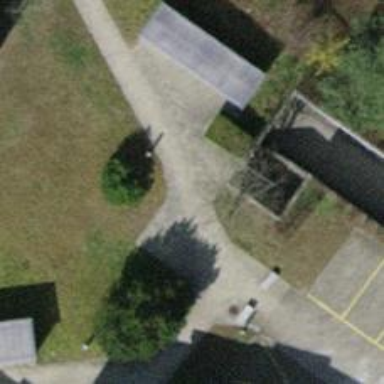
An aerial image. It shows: Footway made of paving stones.